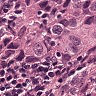
Metastatic tissue present: yes